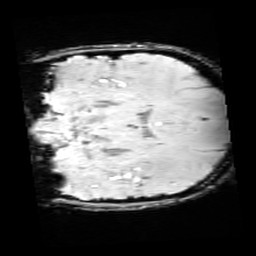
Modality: SWI
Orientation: coronal
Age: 10
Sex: female
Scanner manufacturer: siemens
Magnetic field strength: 3 T
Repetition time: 0.027 s
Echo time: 0.02 s